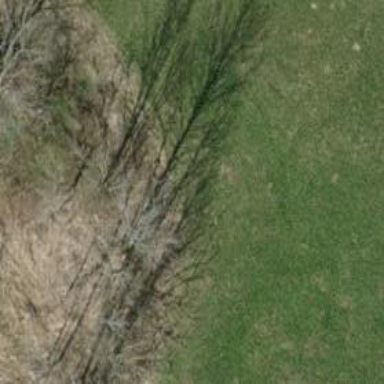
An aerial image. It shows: Row of trees in natural setting.